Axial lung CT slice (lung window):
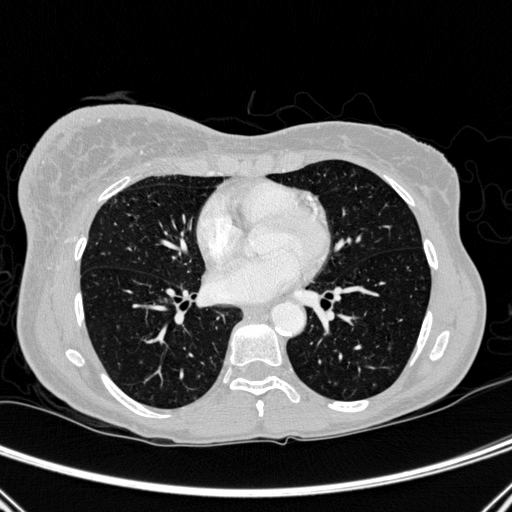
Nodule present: no